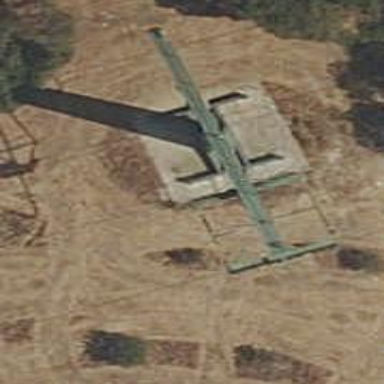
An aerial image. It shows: Pylon used for aerialway.